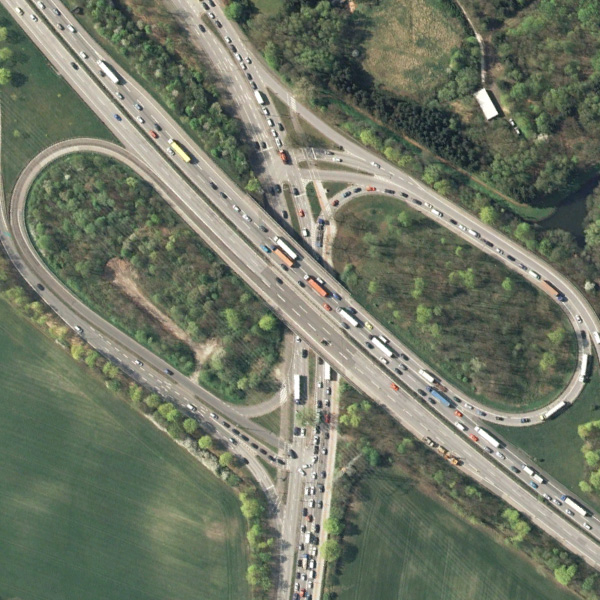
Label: Viaduct